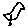
Label: bird